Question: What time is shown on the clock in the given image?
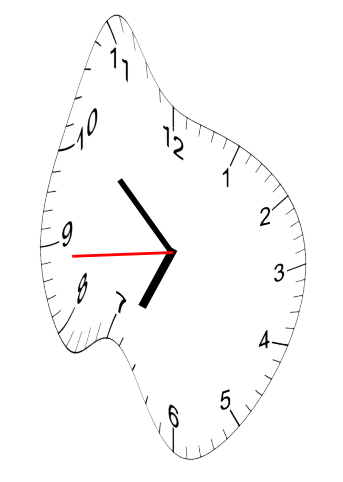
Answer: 06:51:44